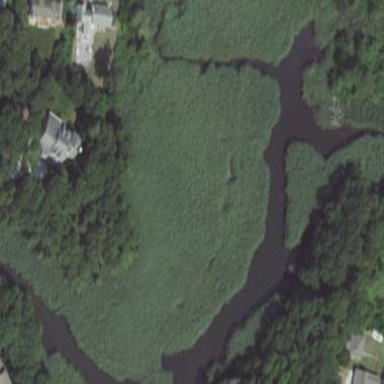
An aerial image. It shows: Wetland area characterized by wet meadow.